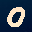
Label: 0